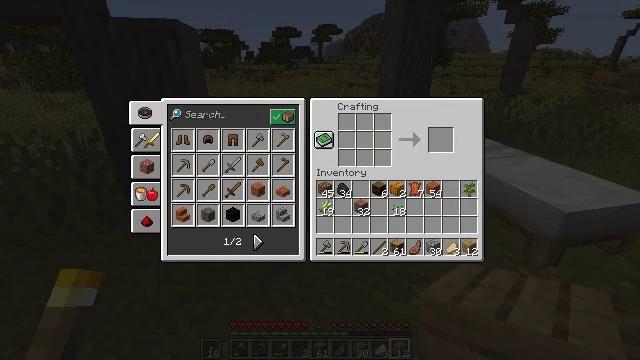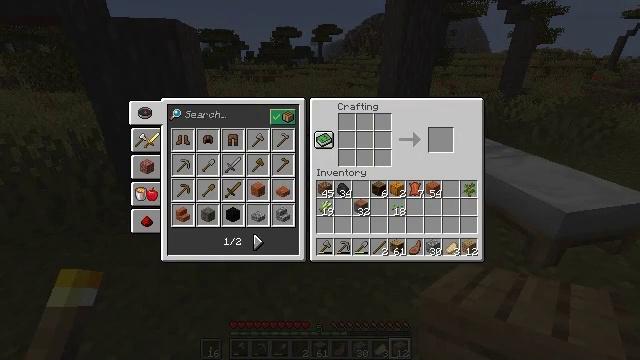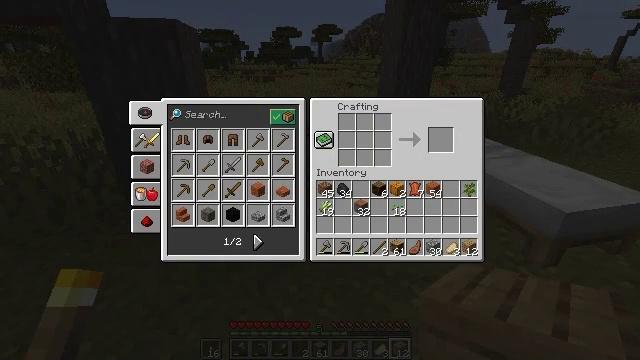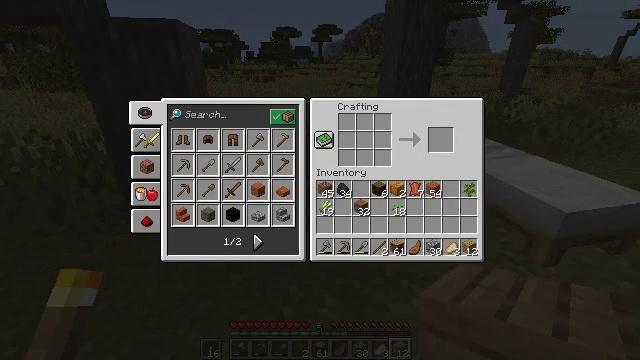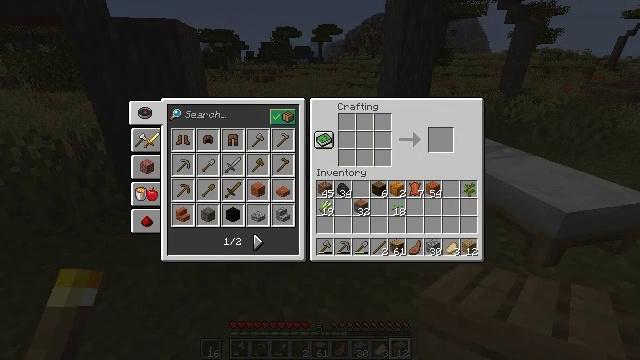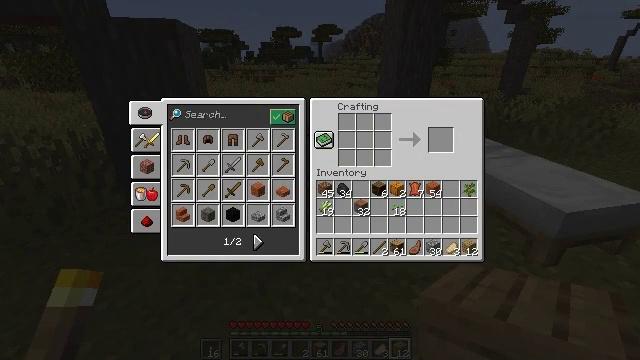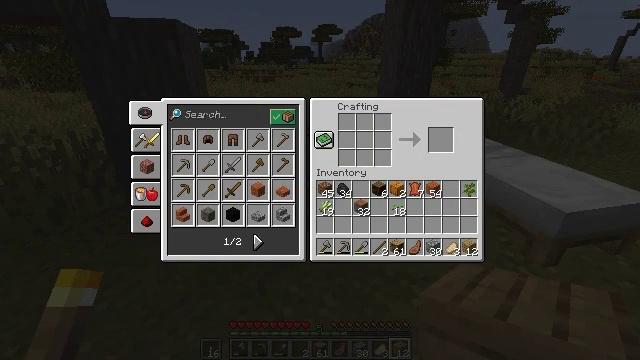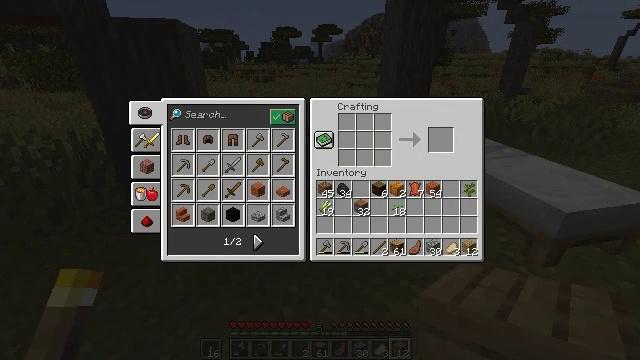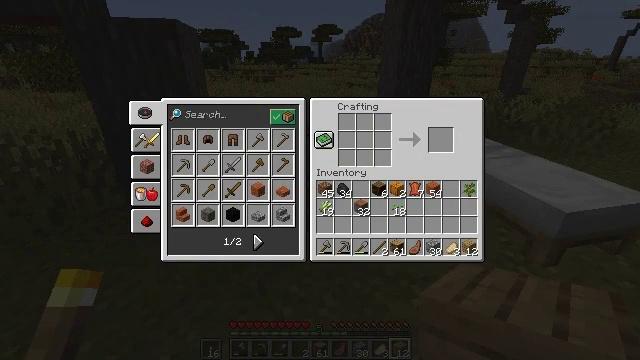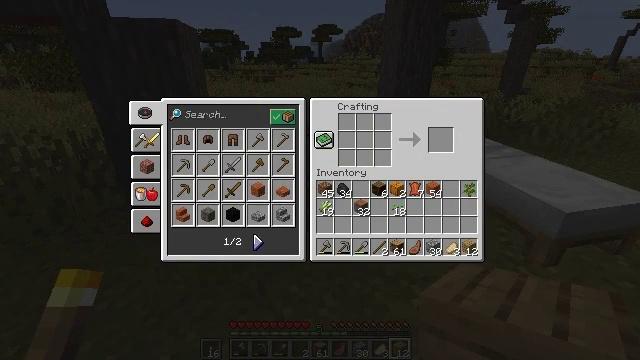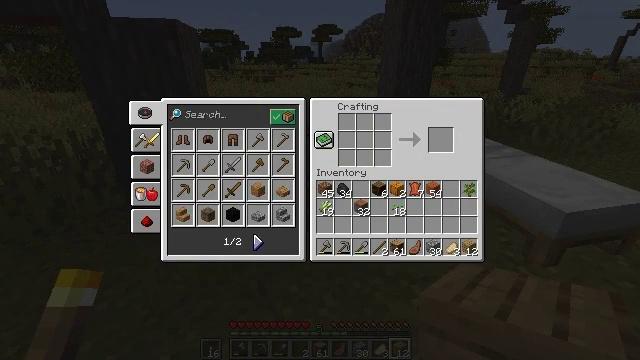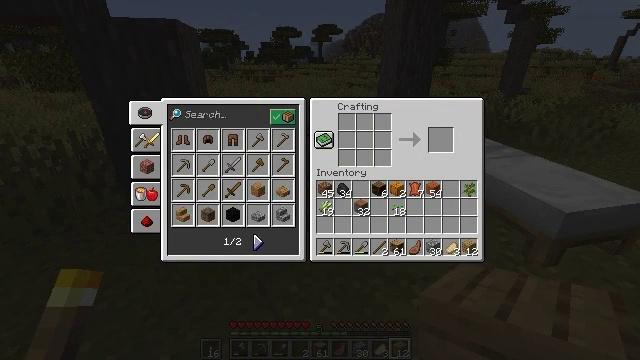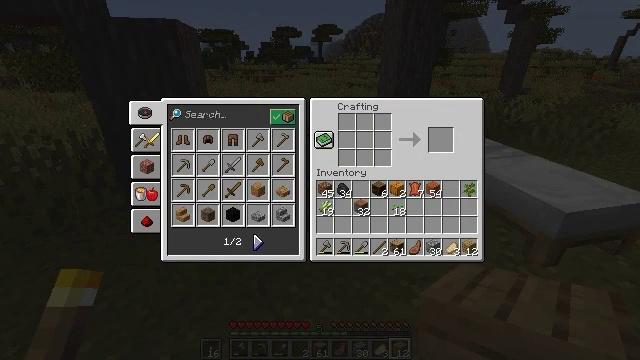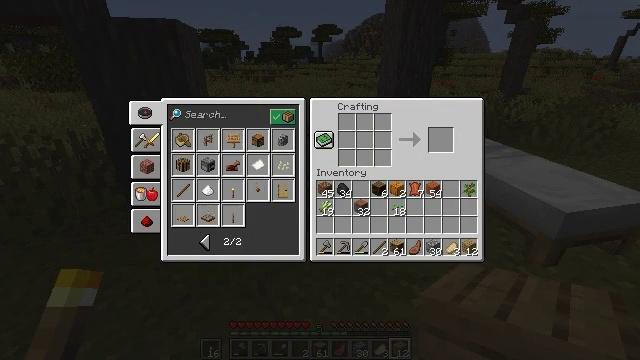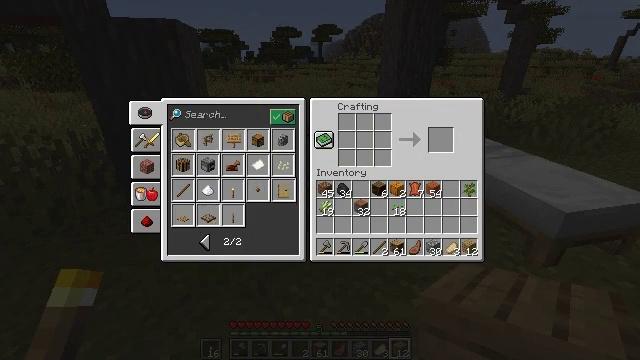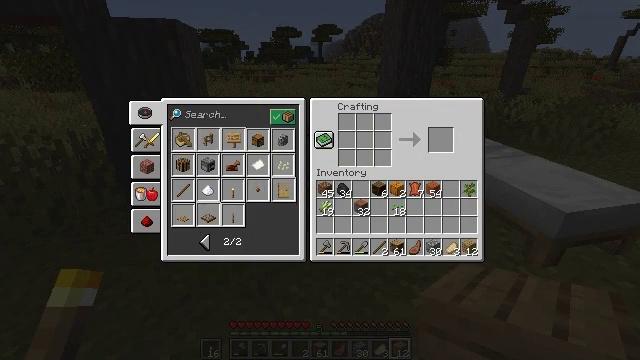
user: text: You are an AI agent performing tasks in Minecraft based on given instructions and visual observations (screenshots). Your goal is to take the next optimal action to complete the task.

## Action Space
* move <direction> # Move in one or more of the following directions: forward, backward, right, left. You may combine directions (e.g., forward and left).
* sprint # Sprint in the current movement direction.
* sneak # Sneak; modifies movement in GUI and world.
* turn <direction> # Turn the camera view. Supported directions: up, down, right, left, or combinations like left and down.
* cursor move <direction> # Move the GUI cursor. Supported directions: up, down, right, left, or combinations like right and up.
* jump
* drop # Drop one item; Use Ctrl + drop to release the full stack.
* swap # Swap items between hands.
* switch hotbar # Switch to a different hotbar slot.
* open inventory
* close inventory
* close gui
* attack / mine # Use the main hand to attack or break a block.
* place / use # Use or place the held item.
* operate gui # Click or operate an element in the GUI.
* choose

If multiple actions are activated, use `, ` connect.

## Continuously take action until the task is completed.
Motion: motion action
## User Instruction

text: Open the crafting table and create an acacia door with acacia planks.
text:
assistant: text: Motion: no_op
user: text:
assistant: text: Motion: no_op
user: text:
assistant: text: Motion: no_op
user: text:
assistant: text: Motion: no_op
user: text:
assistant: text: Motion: operate gui
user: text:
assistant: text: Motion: operate gui
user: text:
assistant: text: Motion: no_op
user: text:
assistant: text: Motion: no_op
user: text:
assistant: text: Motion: no_op
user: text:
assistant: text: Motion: no_op
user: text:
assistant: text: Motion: no_op
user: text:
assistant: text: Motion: no_op
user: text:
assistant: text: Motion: operate gui
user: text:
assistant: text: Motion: operate gui
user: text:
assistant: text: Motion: operate gui
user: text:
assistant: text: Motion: no_op
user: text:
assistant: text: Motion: no_op
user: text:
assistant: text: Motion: cursor move up
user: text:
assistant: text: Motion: cursor move left and up
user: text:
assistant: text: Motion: cursor move up
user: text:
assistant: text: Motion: no_op
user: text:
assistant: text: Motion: cursor move left and down
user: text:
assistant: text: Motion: cursor move left and down
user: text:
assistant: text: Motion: no_op
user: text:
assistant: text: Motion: no_op
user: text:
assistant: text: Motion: no_op
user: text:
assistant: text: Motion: no_op
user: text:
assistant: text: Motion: no_op
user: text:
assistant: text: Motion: no_op
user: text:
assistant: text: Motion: cursor move right